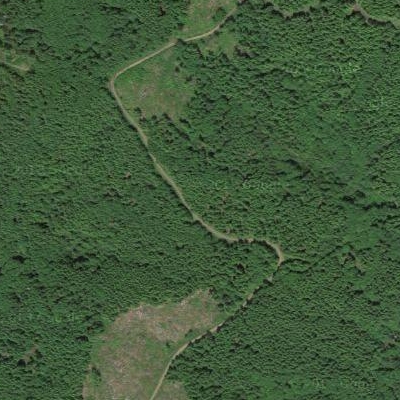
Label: Forest